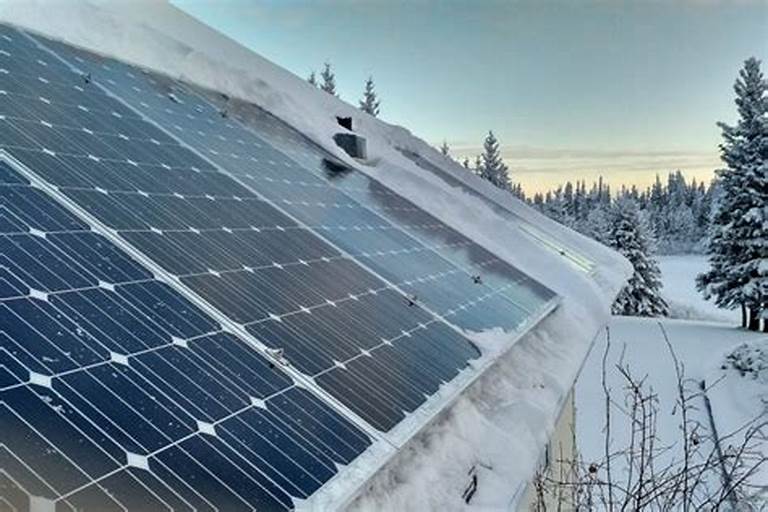
Label: Snow-Covered